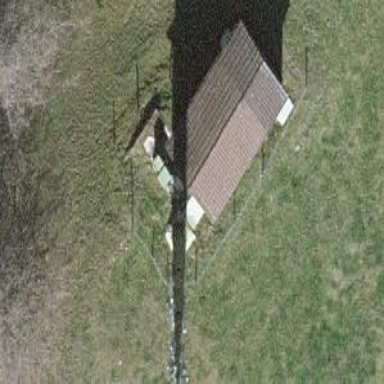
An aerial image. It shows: Communication tower.